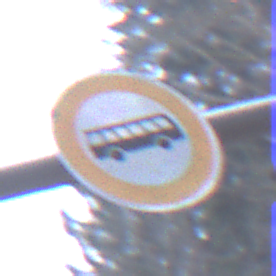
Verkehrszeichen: VerbotKraftomnibusse
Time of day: MorningAfternoon
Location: Outdoor (Nature)
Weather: Overcast
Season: Winter
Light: Natural